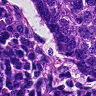
Metastatic tissue present: yes